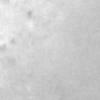
Label: no_change